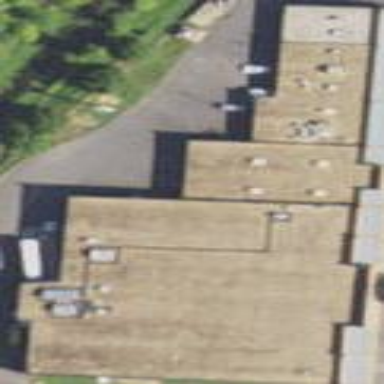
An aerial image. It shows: Commercial building.